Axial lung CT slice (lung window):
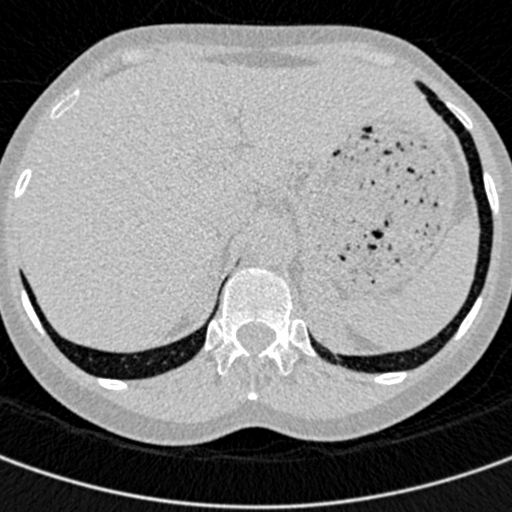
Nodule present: no